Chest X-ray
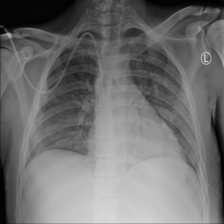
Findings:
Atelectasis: negative
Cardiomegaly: negative
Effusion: negative
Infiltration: negative
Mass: negative
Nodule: negative
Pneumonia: negative
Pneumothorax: negative
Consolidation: negative
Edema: negative
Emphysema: negative
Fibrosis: negative
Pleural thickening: negative
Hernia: negative